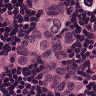
Metastatic tissue present: yes